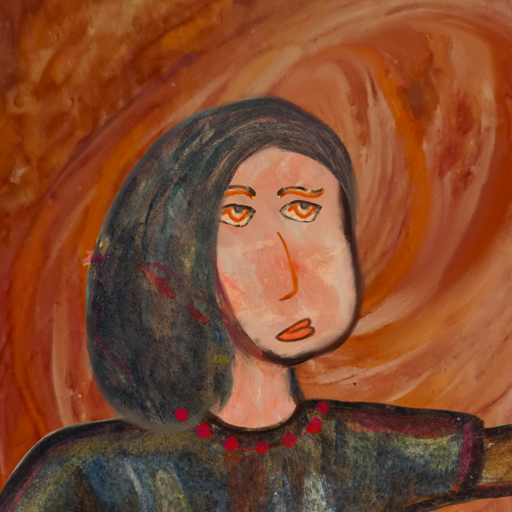
Background: Pious_Lady, Head And Neck Side: Roy_Bahadur, Face Side: Experience, Bust: Mosgoul, Hair Side: Gypsy_Mother, Head Accessory: Blank, Second Necklace: Blank, Necklace: Irani_3, Baby: Blank